Question: What I'm trying to do is place a 'UILabel' on top of a 'UIButton'.
The 'UIButton' have an image as a background and the result is I cannot see the normal text on the 'UIButton', therefore I think to place the 'UILabel' on top of it.
My code is:
'''
NAlertView *customAlert = [[NAlertView alloc] initWithTitle:@"title" message:@"message" delegate:self cancelButtonTitle:@"ok" otherButtonTitles:@"cancel", nil];
[customAlert show];
'''
NAlertView.m:
'''
- (void)layoutSubviews
{
for (id obj in self.subviews) //Search in all sub views
{
if ([obj isKindOfClass:[UIImageView class]]) // Override UIImageView (Background)
{
UIImageView *imageView = obj;
[imageView setImage:[UIImage imageNamed:@"CustomAlertView"]];
[imageView setAlpha:0.7];
[imageView sizeToFit];
}
if ([obj isKindOfClass:[UILabel class]]) // Override UILabel (Title, Text)
{
UILabel *label = (UILabel*)obj;
label.backgroundColor = [UIColor clearColor];
label.textColor = [UIColor whiteColor];
label.shadowColor = [UIColor clearColor];
}
if ([obj isKindOfClass:[UIButton class]]) // Override the UIButton
{
UIButton *button = (UIButton*)obj;
CGRect buttonFrame = button.frame; // Change UIButton size
buttonFrame.size = CGSizeMake(127, 35);
CGFloat newYPos = buttonFrame.origin.y + 9; // Change UIButton position
buttonFrame.origin.y = newYPos;
button.frame = buttonFrame;
[button setTitleColor:[UIColor whiteColor] forState:UIControlStateNormal];
[button setTitleColor:[UIColor whiteColor] forState:UIControlStateHighlighted];
switch (button.tag)
{
case kFIRST_BUTTON:
{
[button setImage:[UIImage imageNamed:@"short_button_gold_off.png"] forState:UIControlStateNormal];
[button setImage:[UIImage imageNamed:@"short_button_gold_on.png"] forState:UIControlStateHighlighted];
}
break;
case kSECOND_BUTTON:
{
[button setImage:[UIImage imageNamed:@"short_button_black_off.png"] forState:UIControlStateNormal];
[button setImage:[UIImage imageNamed:@"short_button_black_on.png"] forState:UIControlStateHighlighted];
}
break;
}
}
}
[self updateConstraints];
}
'''
Result:

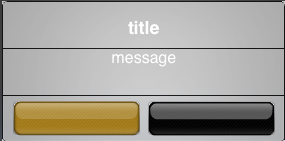
Answer: That means you just want to add Title on UIButton?
Try This -
'''
[button setBackgroundImage:[UIImage imageNamed:@"short_button_gold_off.png"] forState:UIControlStateNormal];
[button setTitle:@"Title" forState:UIControlStateNormal];
'''